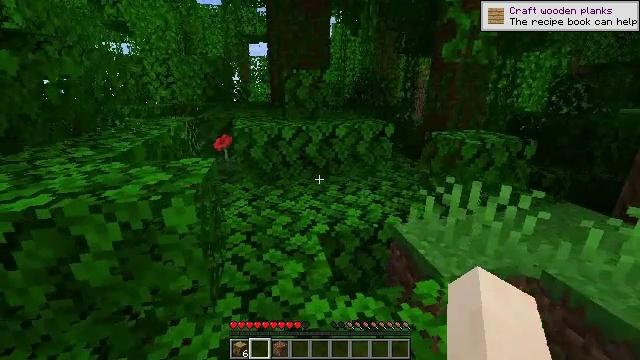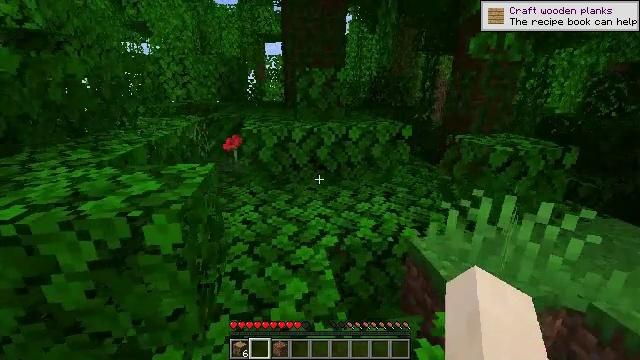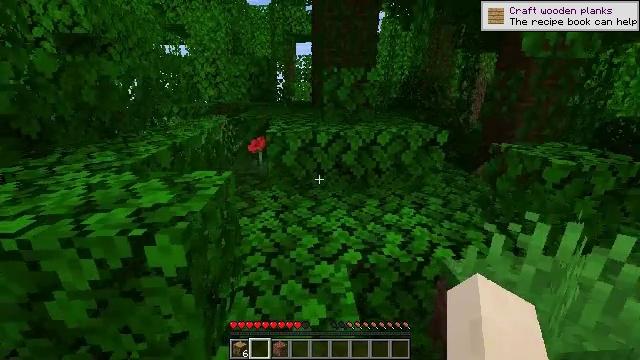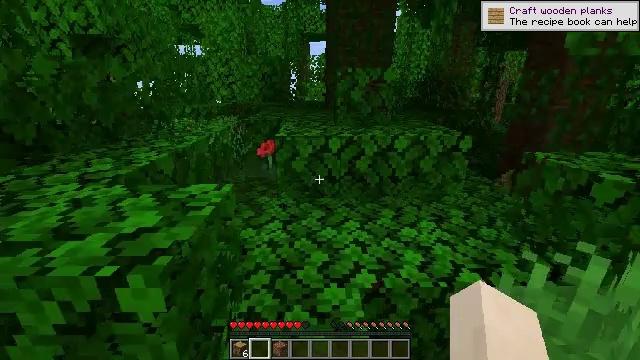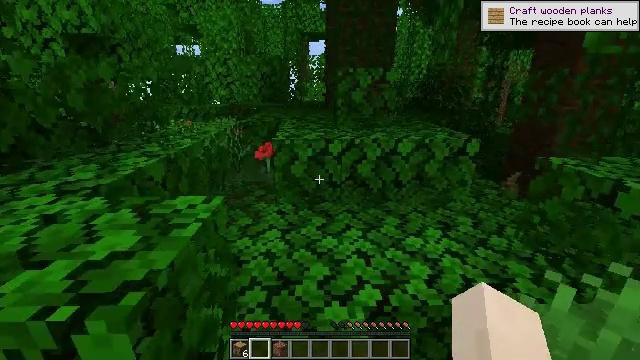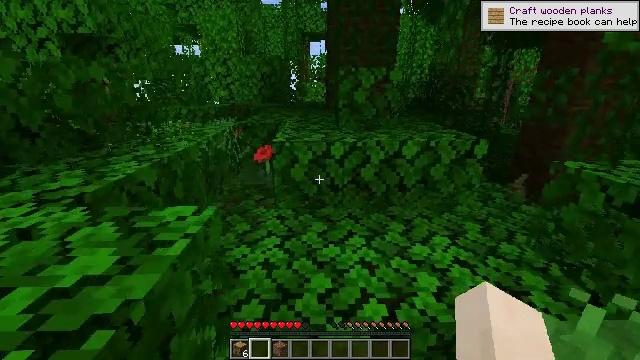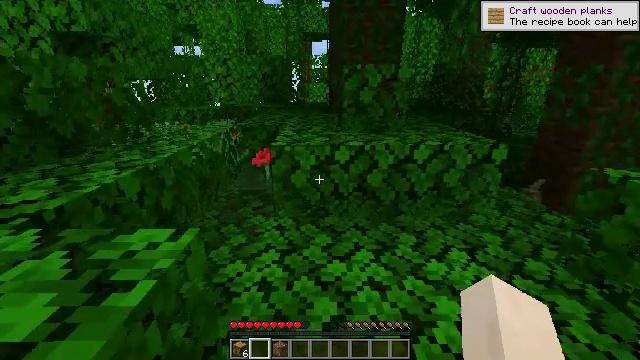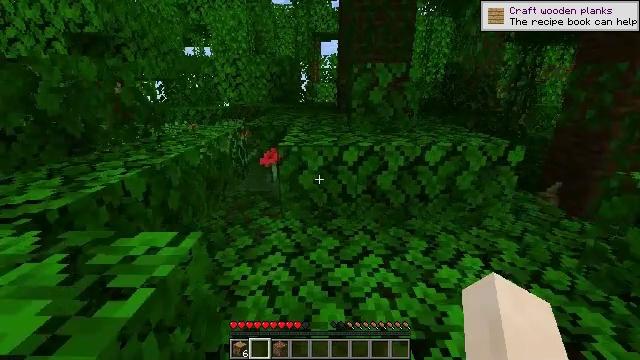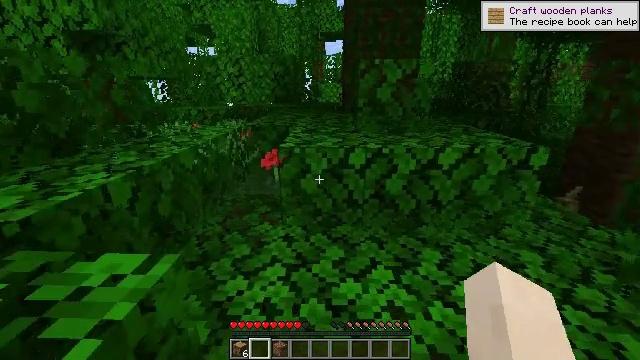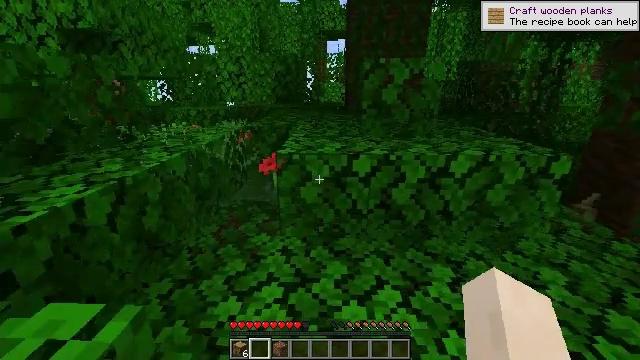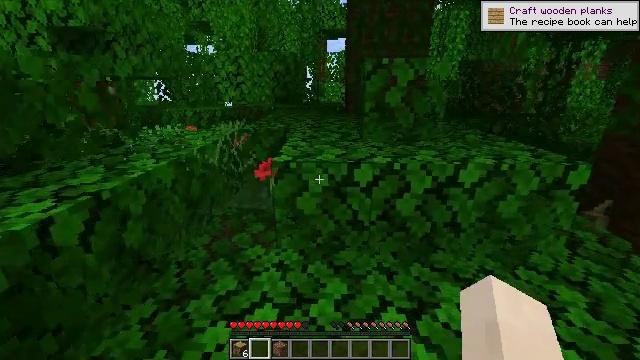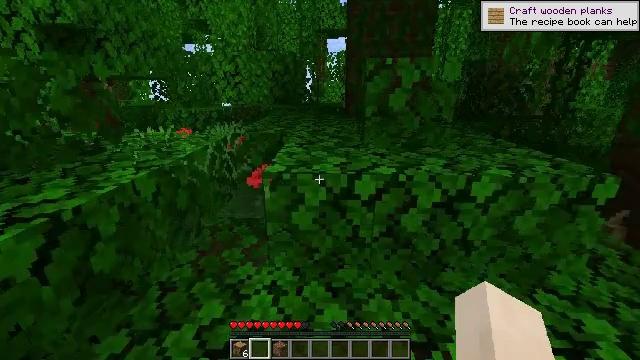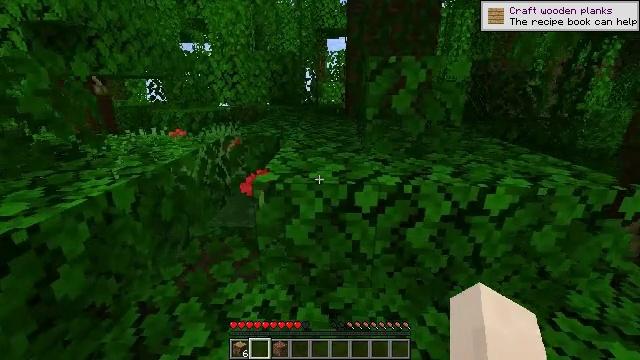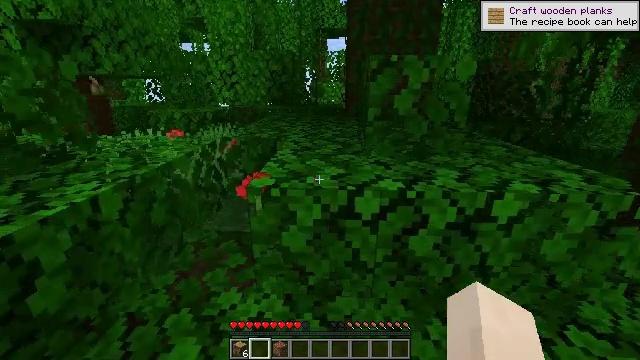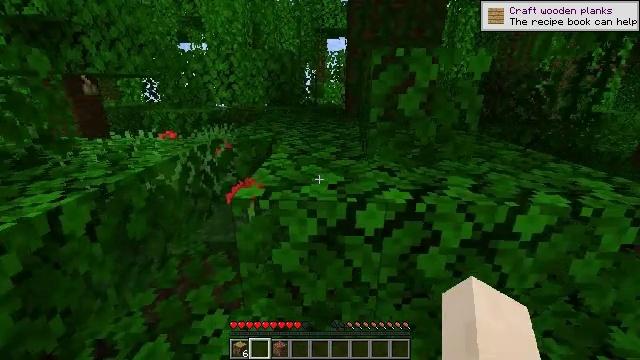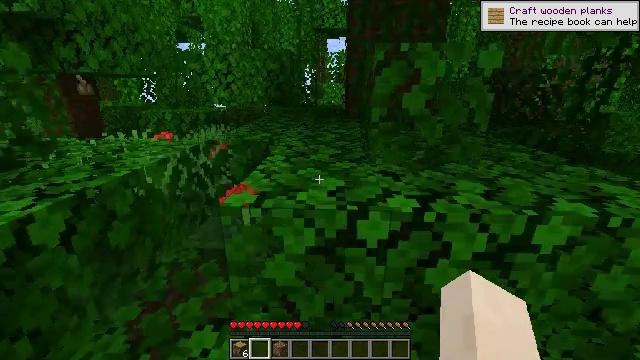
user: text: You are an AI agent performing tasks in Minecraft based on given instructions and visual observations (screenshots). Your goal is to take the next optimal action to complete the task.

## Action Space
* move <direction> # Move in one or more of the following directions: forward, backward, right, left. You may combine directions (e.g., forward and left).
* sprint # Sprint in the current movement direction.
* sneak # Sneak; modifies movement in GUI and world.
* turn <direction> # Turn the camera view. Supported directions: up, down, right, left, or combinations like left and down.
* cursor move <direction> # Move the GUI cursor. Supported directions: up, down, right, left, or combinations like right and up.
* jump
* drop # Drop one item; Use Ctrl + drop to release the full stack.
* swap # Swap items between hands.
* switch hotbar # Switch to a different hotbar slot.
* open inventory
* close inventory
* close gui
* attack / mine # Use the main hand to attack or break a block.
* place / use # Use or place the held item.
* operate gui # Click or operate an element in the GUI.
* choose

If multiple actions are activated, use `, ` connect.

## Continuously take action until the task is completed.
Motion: motion action
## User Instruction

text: Cut the tripwire to disarm it.
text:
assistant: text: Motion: move forward, turn left
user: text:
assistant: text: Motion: move forward, turn left
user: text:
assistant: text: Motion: move forward, turn left
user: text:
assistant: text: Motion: move forward
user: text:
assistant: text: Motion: move forward
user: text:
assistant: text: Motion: move forward
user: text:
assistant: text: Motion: move forward, turn left
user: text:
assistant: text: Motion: move forward
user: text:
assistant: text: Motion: move forward
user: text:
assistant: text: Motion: move forward
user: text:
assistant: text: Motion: move forward
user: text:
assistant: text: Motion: move forward
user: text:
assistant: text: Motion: move forward
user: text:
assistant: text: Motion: move forward
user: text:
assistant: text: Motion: move forward
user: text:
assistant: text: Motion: move forward, jump
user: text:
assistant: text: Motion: move forward, jump
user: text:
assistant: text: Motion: move forward, jump
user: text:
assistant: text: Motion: move forward, jump
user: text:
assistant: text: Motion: move forward, jump
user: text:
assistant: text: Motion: move forward
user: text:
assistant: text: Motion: move forward
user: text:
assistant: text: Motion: move forward
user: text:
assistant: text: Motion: move forward
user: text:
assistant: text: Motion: move forward
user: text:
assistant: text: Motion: move forward
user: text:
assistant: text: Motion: move forward
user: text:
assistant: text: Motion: move forward
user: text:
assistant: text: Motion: move forward
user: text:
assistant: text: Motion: move forward